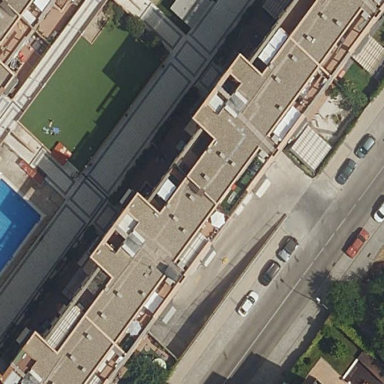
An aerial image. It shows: View of apartment building.